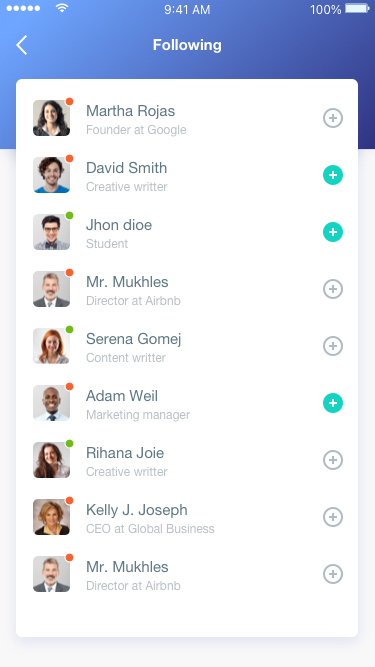
Text in this UI design:
Following
Martha Rojas
Founder at Google
David Smith
Creative writter
Jhon dioe
Student
Mr. Mukhles
Director at Airbnb
Serena Gomej
Content writter
Adam Weil
Marketing manager
Rihana Joie
Creative writter
Kelly J. Joseph
CEO at Global Business
Mr. Mukhles
Director at Airbnb